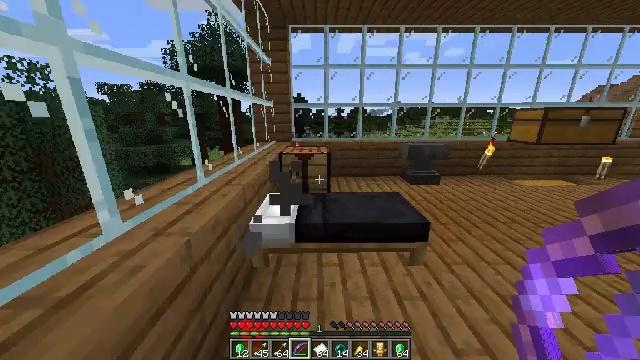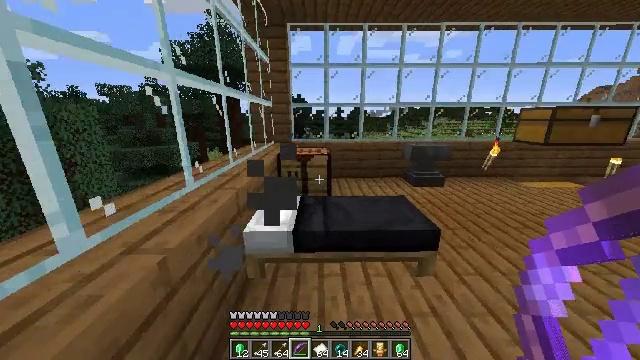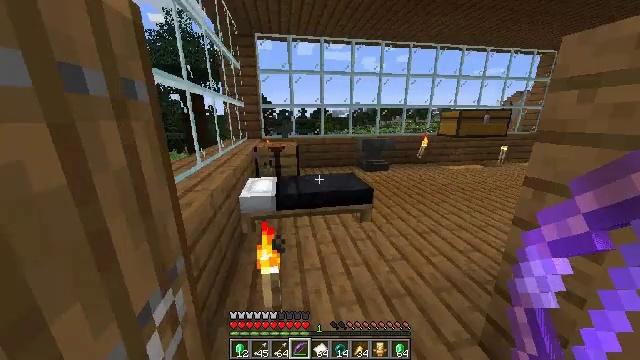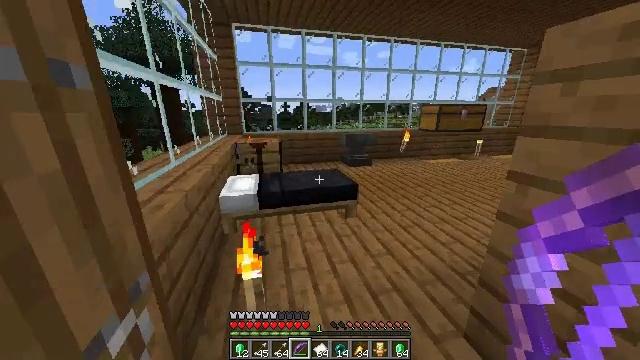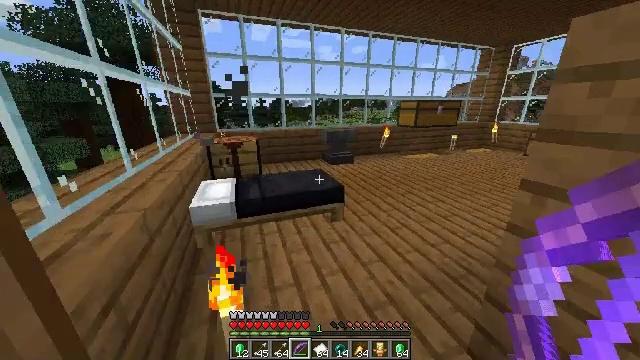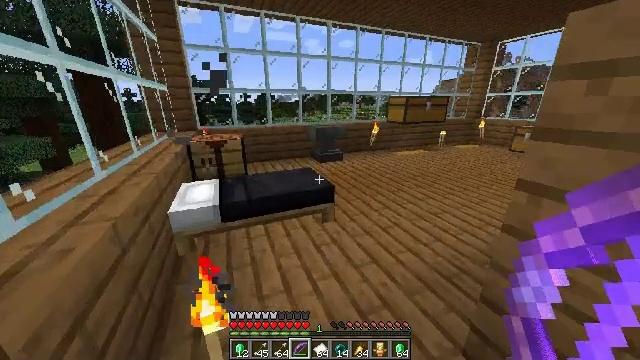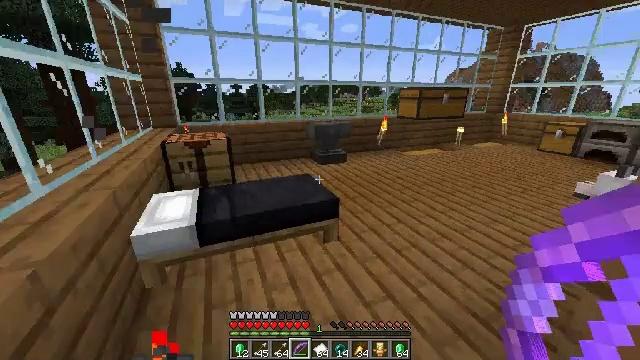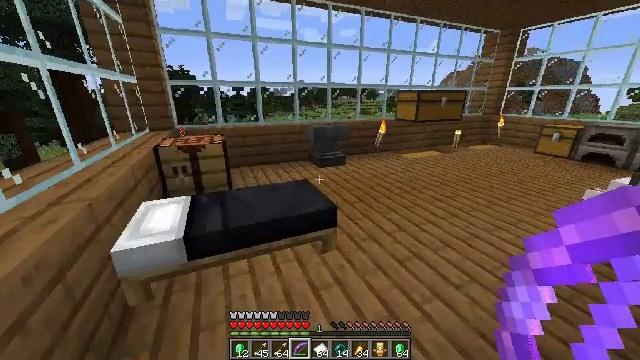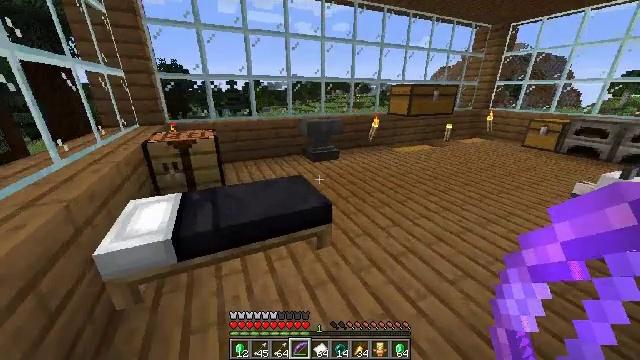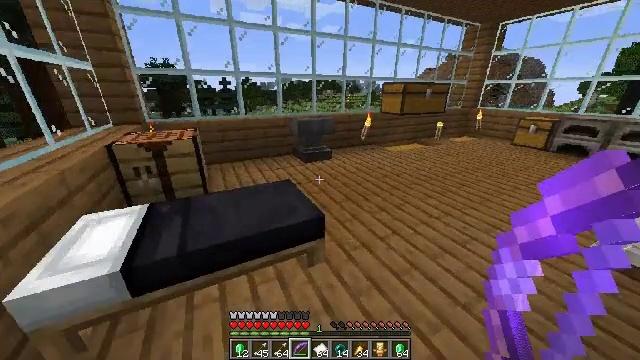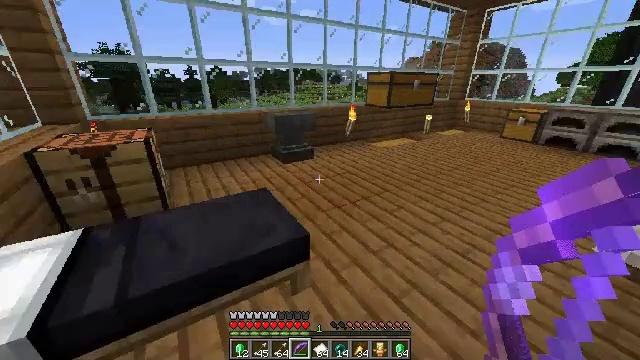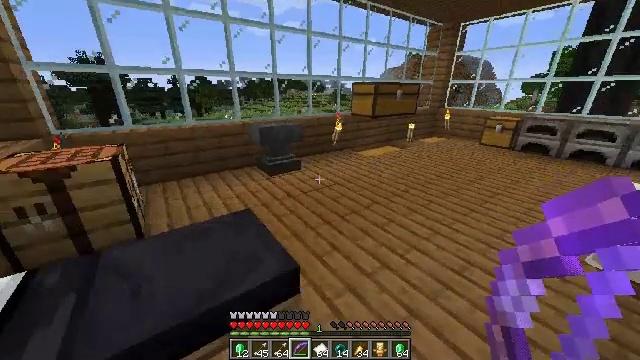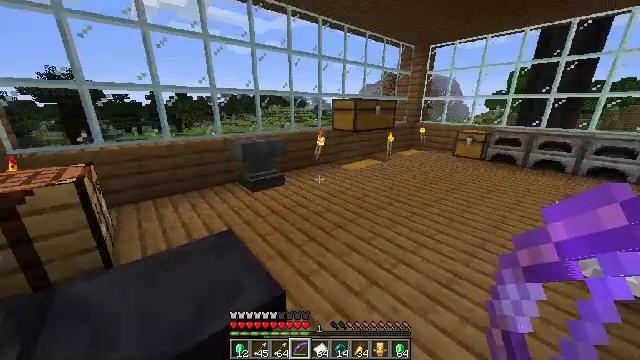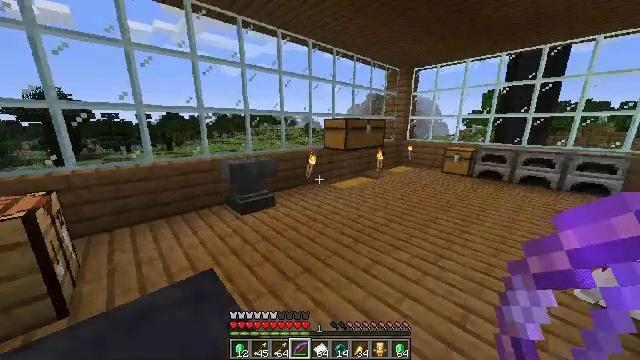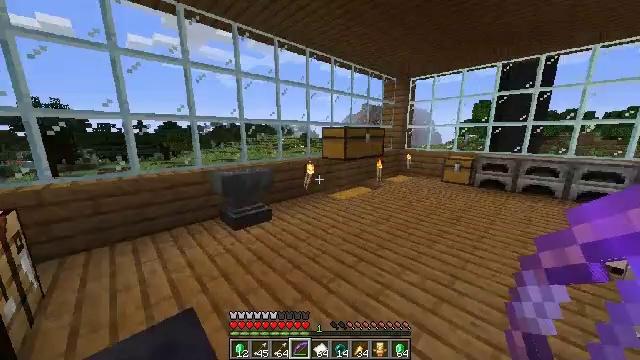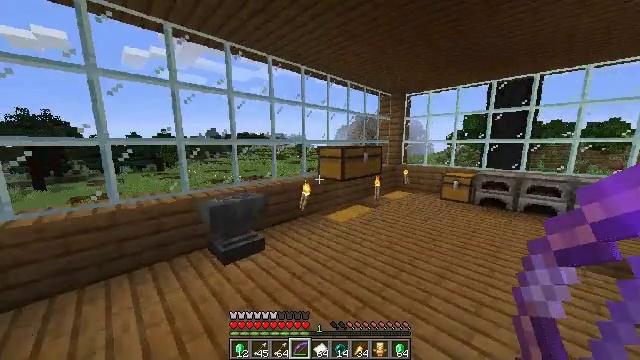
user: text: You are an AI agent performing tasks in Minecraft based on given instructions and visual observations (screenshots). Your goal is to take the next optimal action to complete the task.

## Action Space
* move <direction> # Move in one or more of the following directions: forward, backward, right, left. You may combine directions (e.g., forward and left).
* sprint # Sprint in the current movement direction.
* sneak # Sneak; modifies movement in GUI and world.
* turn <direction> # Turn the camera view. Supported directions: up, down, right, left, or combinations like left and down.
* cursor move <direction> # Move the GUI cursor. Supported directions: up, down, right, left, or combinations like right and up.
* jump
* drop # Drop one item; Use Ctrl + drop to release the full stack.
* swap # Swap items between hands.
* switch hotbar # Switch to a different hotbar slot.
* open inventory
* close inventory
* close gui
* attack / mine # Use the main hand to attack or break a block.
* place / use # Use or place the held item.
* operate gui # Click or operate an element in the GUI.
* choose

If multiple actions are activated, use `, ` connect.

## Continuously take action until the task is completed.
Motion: motion action
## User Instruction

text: Craft a shulker box.
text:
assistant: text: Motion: move forward, sprint
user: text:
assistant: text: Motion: move forward, sprint
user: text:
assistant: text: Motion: move forward, sprint, turn right and down
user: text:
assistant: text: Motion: move forward, sprint, turn right and down
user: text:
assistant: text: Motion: move forward, sprint, turn right
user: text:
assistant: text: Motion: move forward, sprint
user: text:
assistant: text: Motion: move forward, sprint
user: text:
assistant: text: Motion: move forward, sprint, turn right and down
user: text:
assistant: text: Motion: move forward, sprint, turn right and down
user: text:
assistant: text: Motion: move forward, sprint, turn right
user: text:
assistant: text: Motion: move forward, sprint, turn right and up
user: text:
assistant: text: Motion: move forward, sprint, turn right and up
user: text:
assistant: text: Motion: move forward, sprint, turn right and up
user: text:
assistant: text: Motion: move forward, sprint, turn up
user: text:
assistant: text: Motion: move forward, sprint, turn right and up
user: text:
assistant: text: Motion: move forward, sprint
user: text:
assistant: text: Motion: move forward, sprint, turn right and up
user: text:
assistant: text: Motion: move forward, sprint, turn right
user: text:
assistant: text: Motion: move forward, sprint, turn right
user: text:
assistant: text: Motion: move forward, sprint, turn right
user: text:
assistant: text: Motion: move forward, sprint
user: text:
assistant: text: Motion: move forward, sprint
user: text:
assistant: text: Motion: move forward, sprint
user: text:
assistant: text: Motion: move forward, sprint
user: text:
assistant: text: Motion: move forward, sprint
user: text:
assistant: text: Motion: move forward, turn up
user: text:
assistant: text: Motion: move forward, turn up
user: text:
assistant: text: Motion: move forward, use / place
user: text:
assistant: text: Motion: move forward, use / place
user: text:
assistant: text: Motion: move forward, use / place